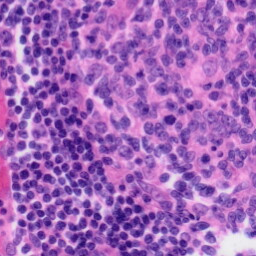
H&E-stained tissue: Tonsil